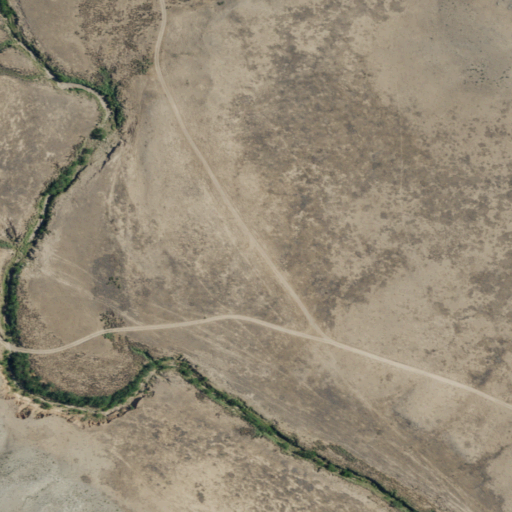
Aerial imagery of valley in New Mexico named Cistern Canyon containing shrub and grassland